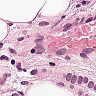
Metastatic tissue present: yes